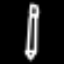
Label: pencil